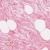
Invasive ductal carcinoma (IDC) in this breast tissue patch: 0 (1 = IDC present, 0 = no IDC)